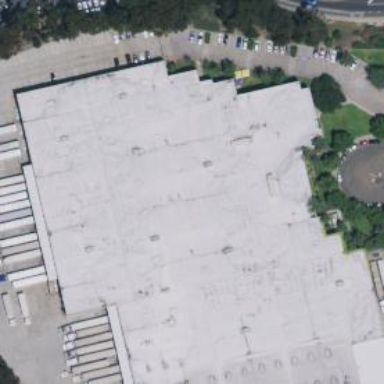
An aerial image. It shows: Industrial building.